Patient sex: M
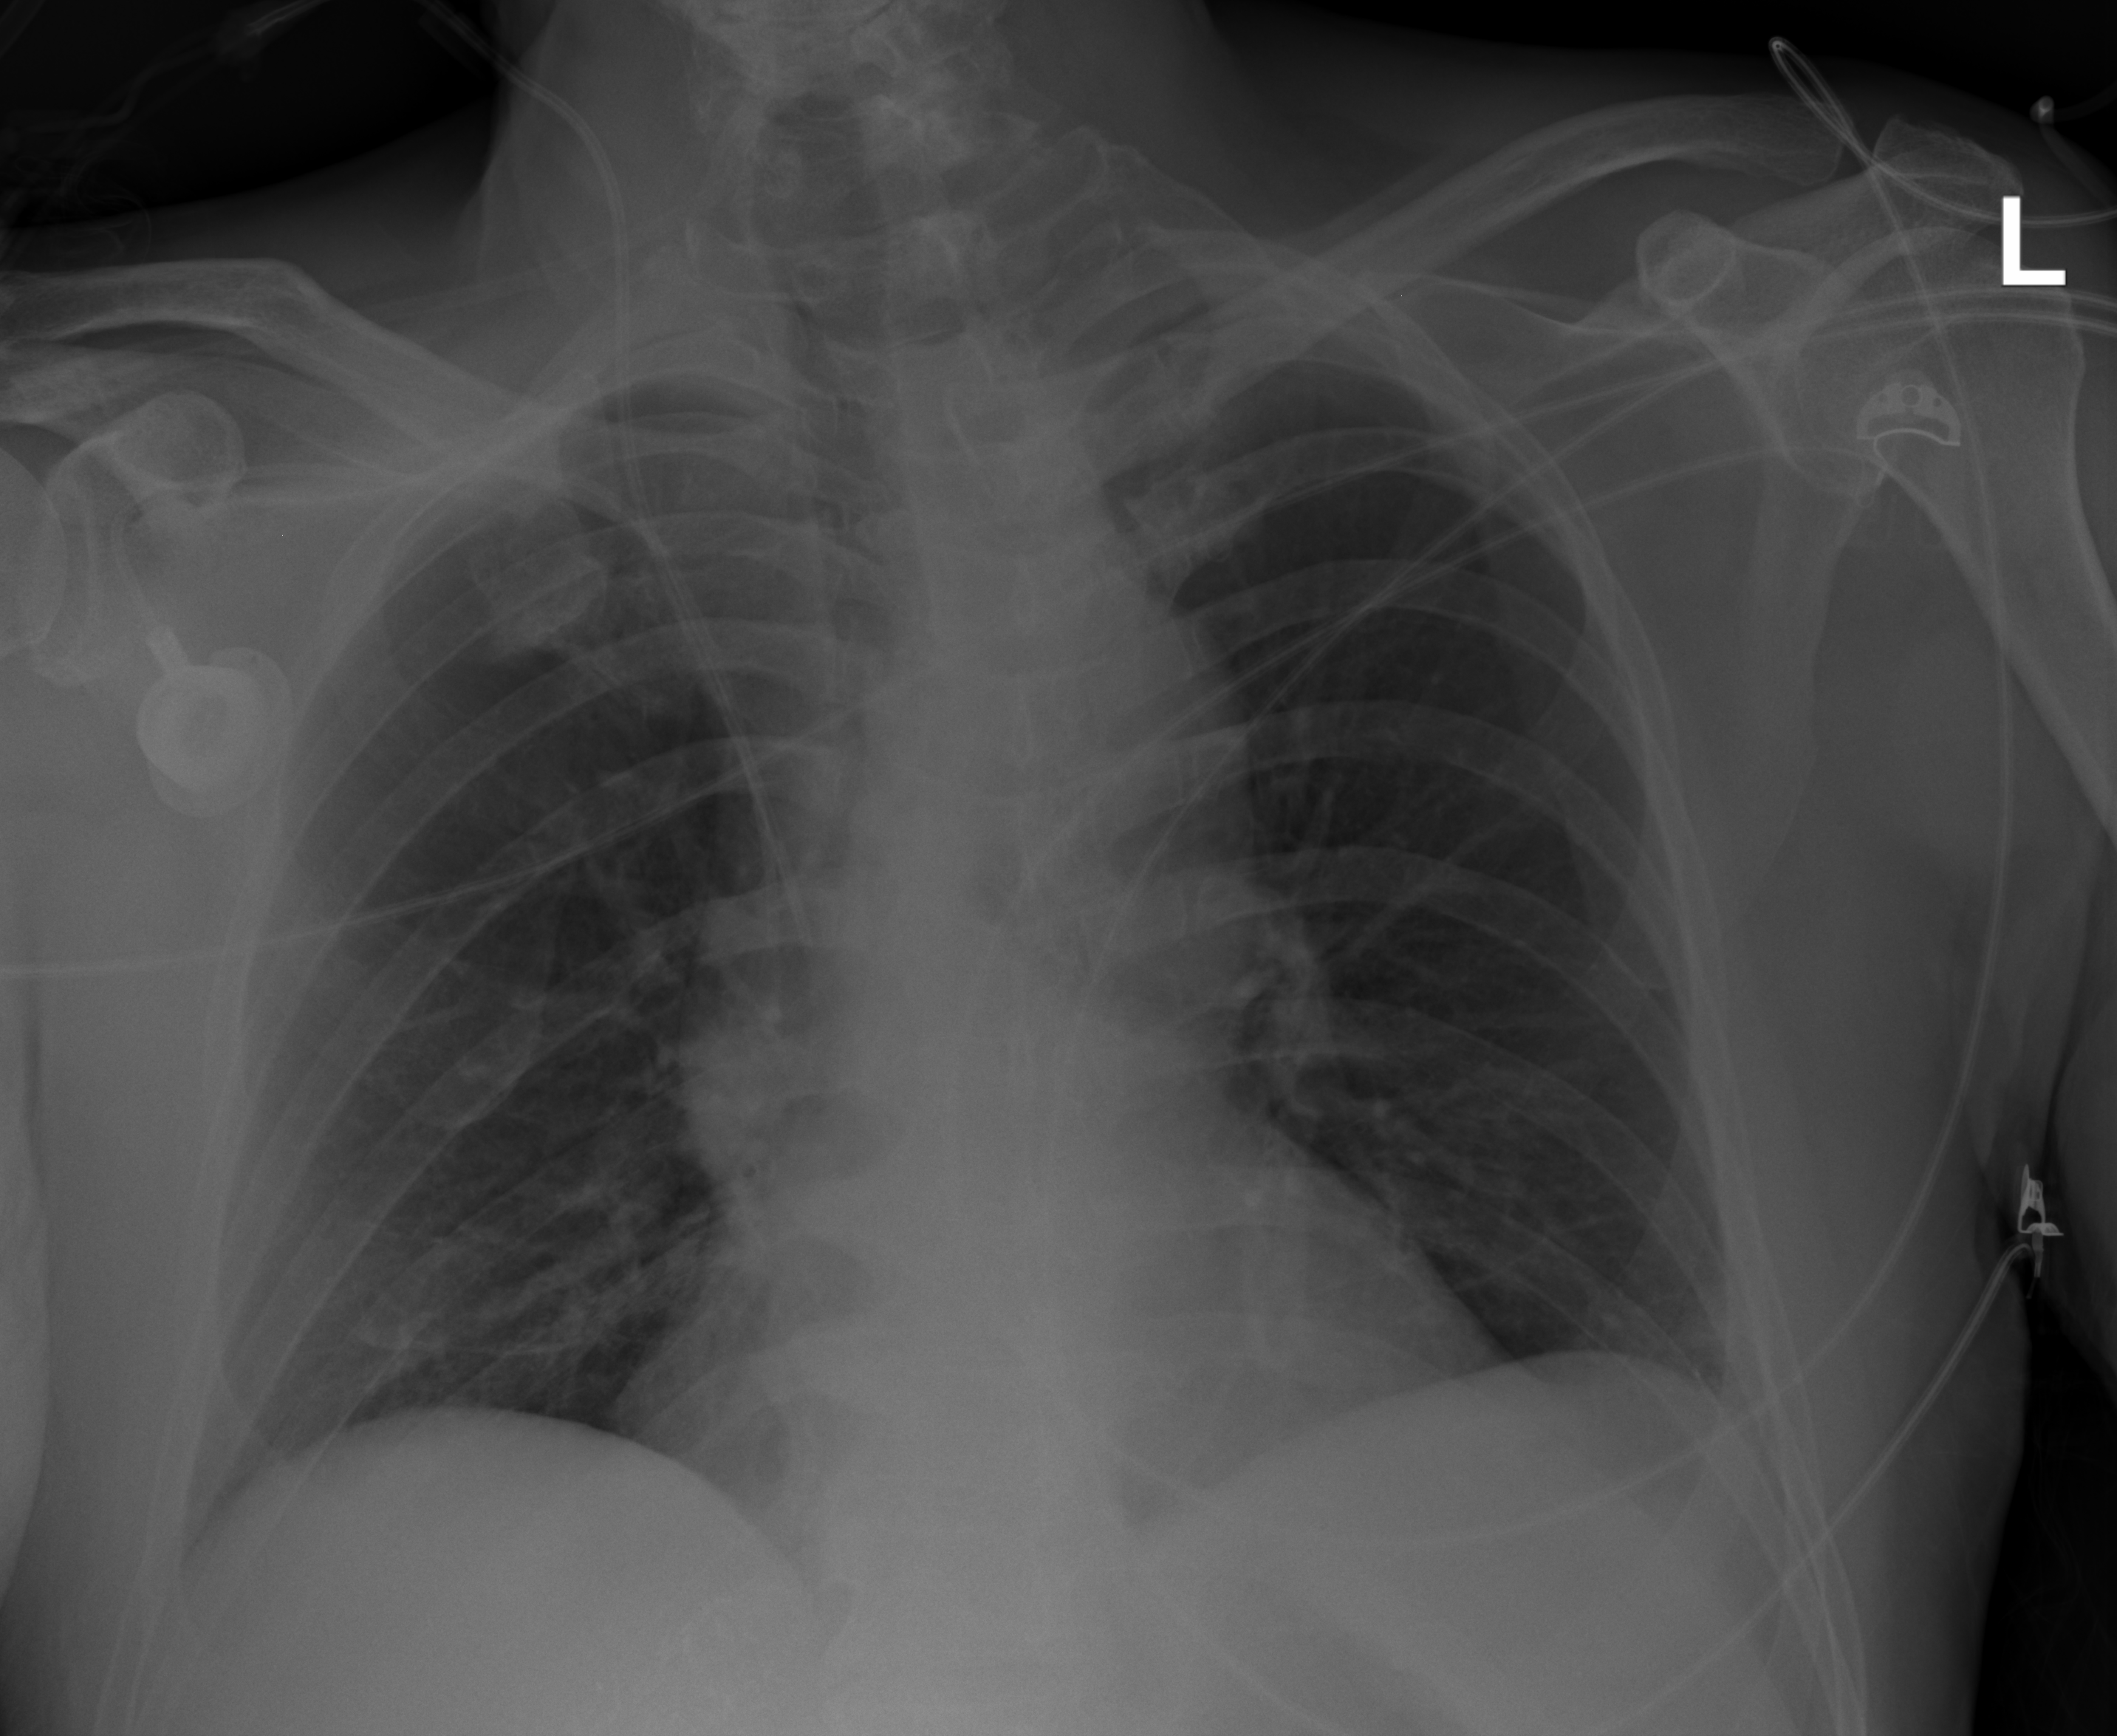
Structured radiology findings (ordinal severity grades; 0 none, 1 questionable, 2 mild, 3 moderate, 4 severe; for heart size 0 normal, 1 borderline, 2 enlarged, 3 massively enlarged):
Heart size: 2
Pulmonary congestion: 0
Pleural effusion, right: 0
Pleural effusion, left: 0
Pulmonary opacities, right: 0
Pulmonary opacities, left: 0
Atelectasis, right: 2
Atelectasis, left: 2